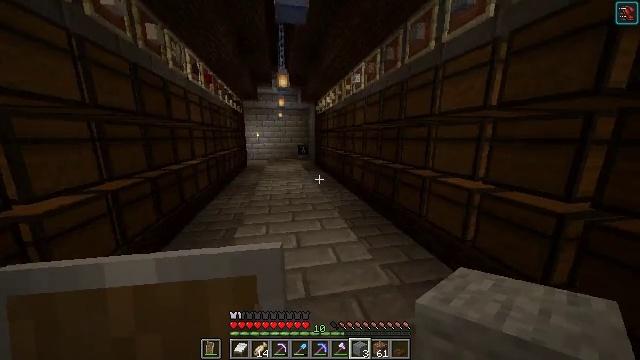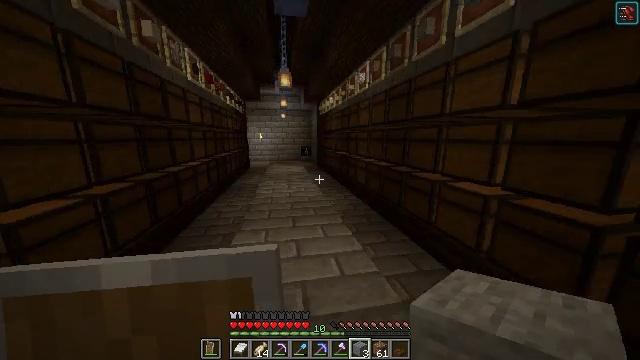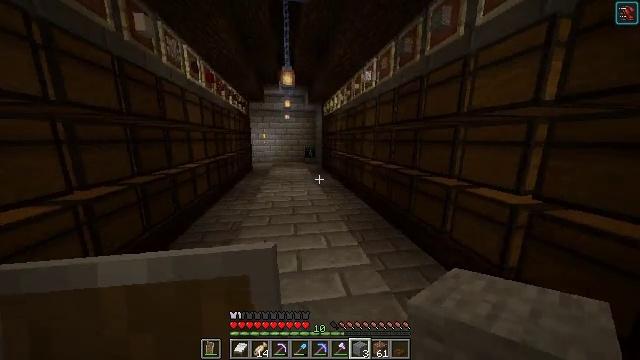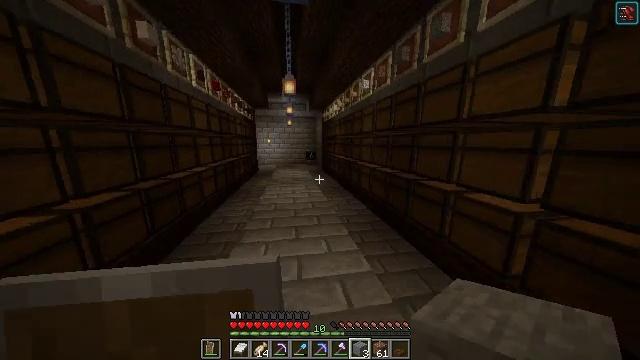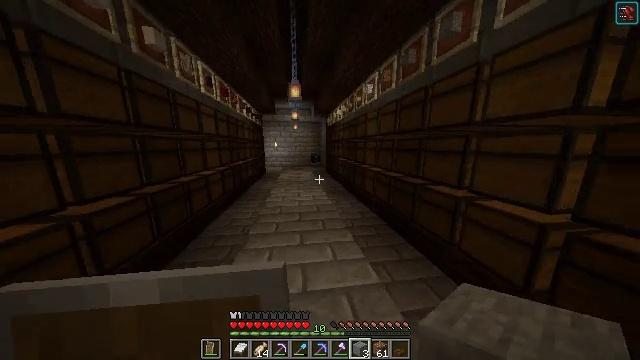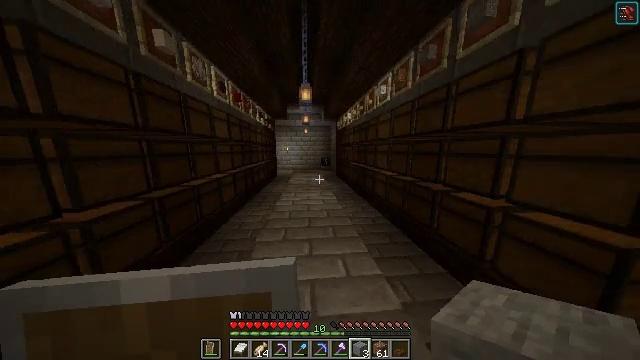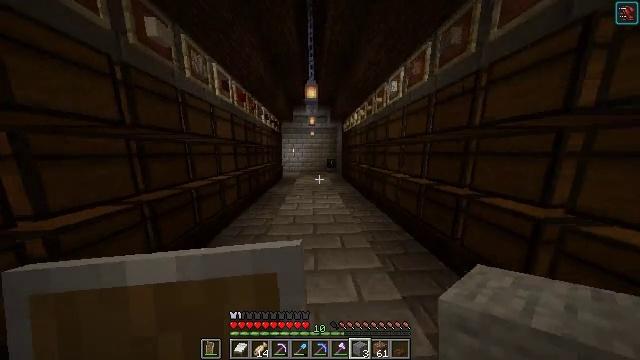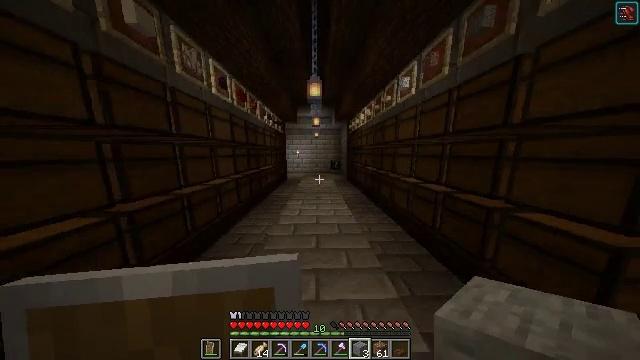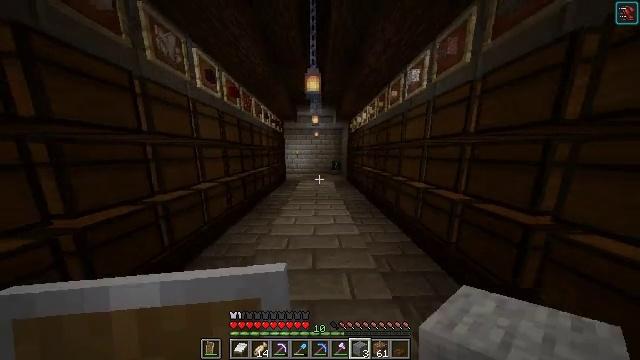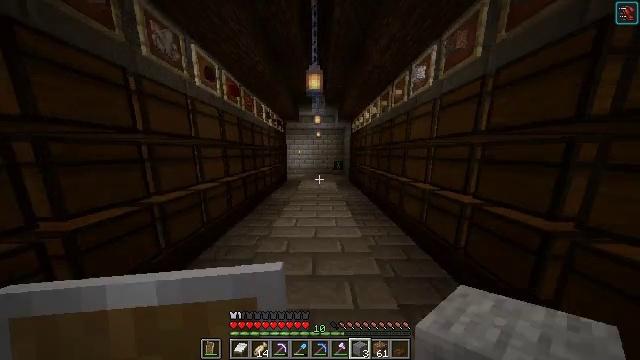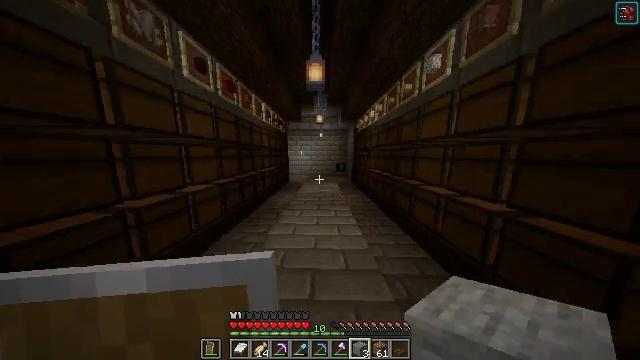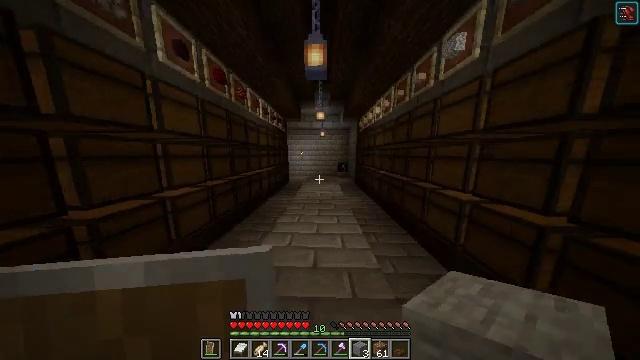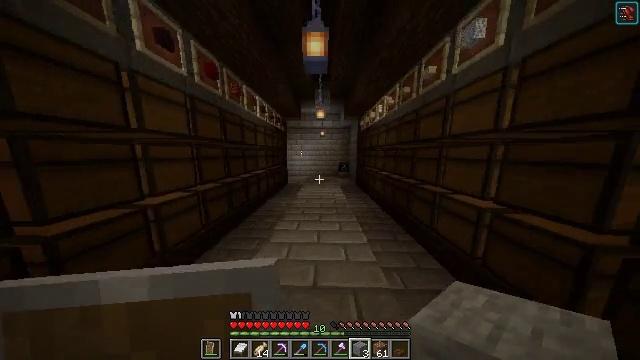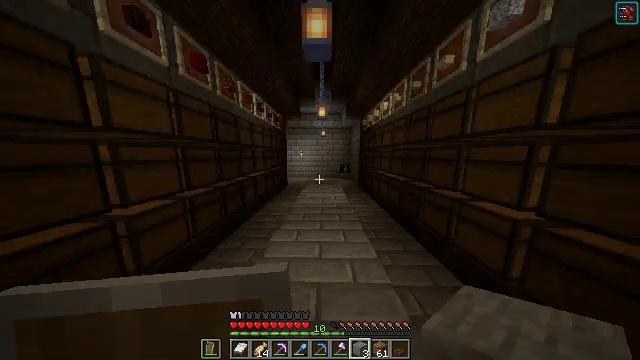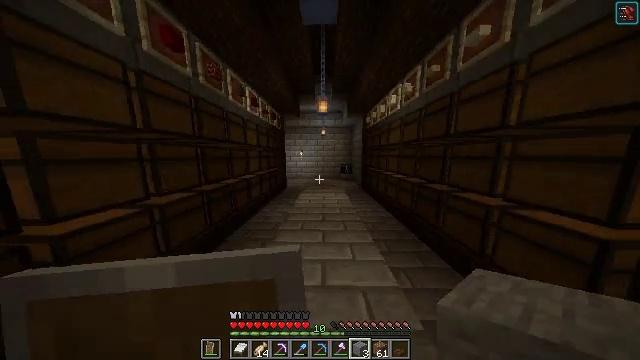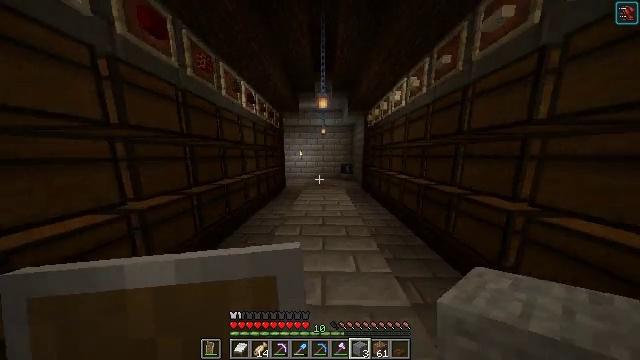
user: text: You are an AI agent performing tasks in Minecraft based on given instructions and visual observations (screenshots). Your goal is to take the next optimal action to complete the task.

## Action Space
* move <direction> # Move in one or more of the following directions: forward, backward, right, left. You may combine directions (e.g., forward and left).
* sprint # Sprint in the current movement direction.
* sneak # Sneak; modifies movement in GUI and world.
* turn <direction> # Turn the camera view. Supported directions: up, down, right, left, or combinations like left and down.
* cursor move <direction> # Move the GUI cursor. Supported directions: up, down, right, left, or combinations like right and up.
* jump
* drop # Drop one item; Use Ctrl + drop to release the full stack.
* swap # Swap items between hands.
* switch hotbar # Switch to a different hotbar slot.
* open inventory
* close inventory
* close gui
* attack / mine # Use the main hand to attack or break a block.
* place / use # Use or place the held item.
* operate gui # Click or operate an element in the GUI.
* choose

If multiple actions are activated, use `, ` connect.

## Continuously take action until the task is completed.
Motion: motion action
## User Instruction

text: Remove golden leggings from the inventory.
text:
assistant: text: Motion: no_op
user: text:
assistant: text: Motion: move forward, turn left
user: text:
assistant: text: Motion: move forward
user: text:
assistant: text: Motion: move forward, turn left
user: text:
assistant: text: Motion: move forward, turn left
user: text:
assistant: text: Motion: move forward, turn left
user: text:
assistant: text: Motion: move forward, turn left
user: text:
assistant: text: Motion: move forward
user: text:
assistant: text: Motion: move forward
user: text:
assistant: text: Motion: move forward, turn left
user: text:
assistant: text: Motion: move forward
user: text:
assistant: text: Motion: move forward
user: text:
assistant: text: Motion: move forward
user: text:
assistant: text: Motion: move forward
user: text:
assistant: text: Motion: move forward
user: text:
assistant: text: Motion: move forward
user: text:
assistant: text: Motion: move forward
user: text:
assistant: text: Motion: move forward
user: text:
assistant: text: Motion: move forward
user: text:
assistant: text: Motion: move forward
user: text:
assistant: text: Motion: move forward
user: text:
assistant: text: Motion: move forward
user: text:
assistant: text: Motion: move forward
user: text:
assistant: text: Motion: move forward
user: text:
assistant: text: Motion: move forward
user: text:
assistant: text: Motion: move forward
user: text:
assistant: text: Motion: move forward, turn left
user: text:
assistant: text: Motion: move forward
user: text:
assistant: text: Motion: move forward
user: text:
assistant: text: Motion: move forward